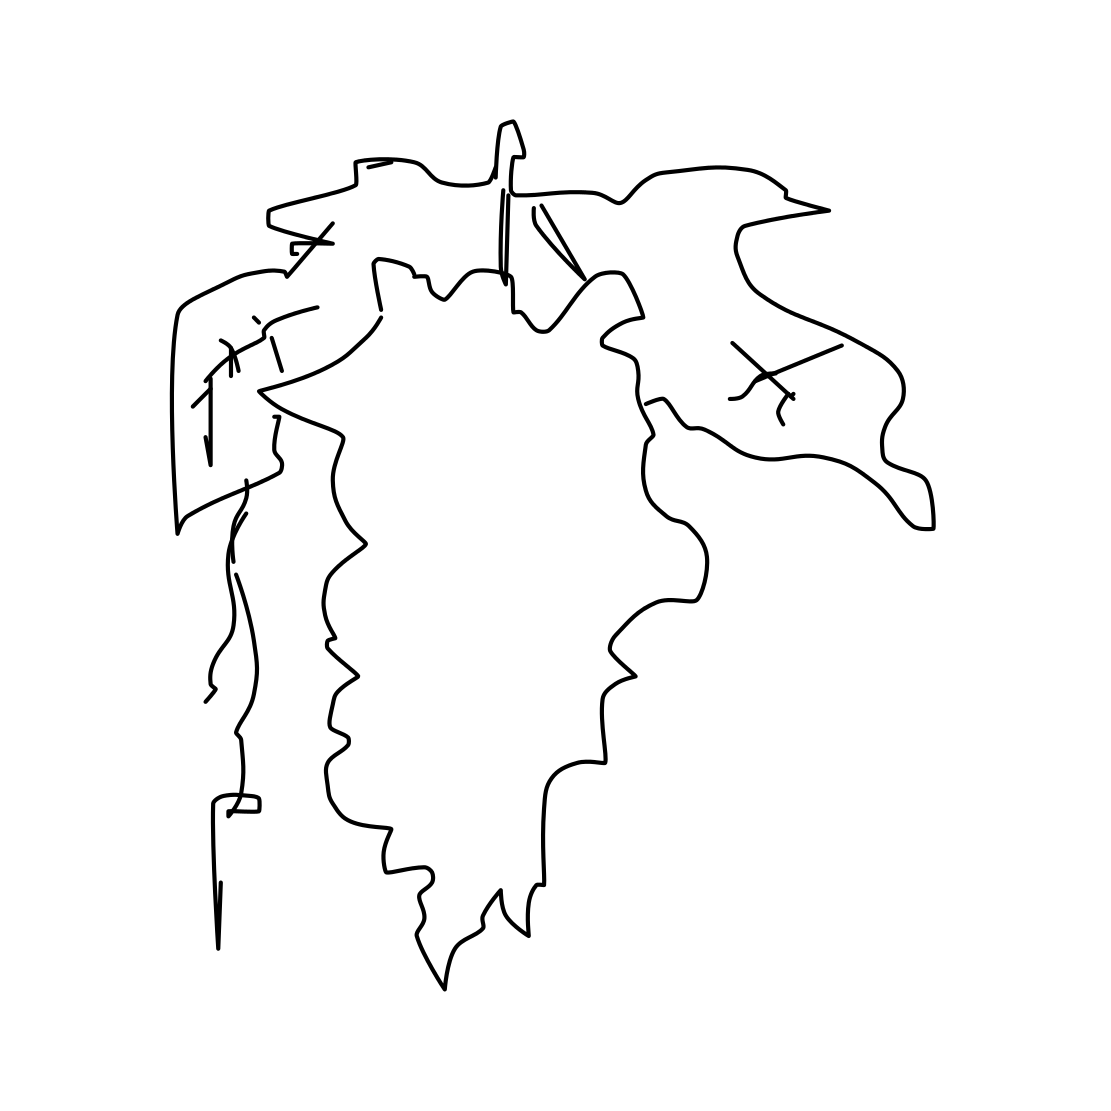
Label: grapes